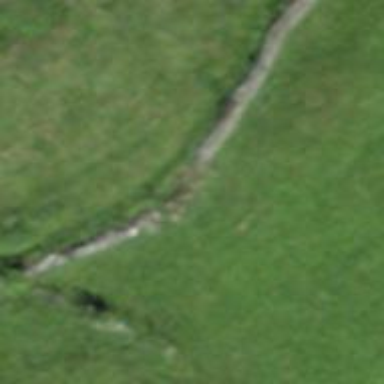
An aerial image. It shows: Dry stone wall barrier.